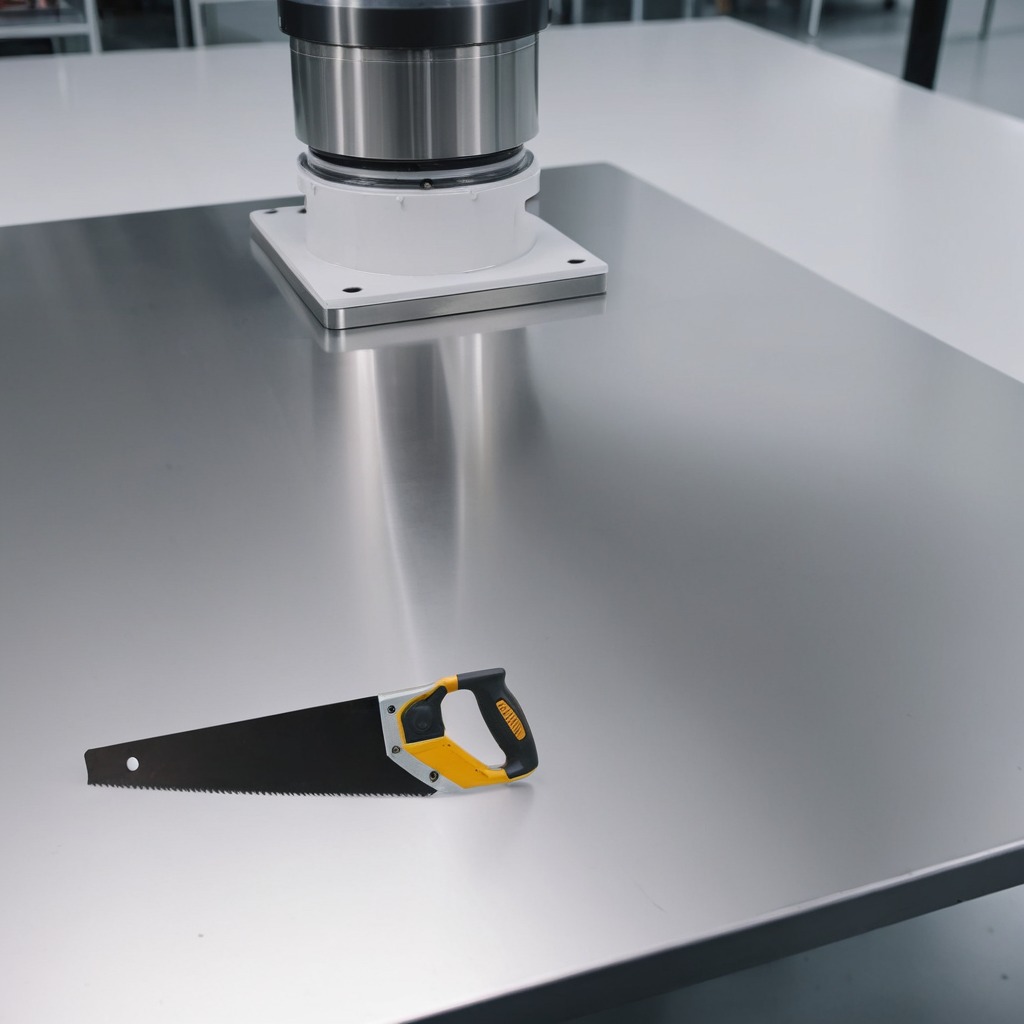
A metal saw is lying on a stainless steel table in a high-end prototyping lab.